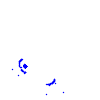
Particle: kaon